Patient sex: M
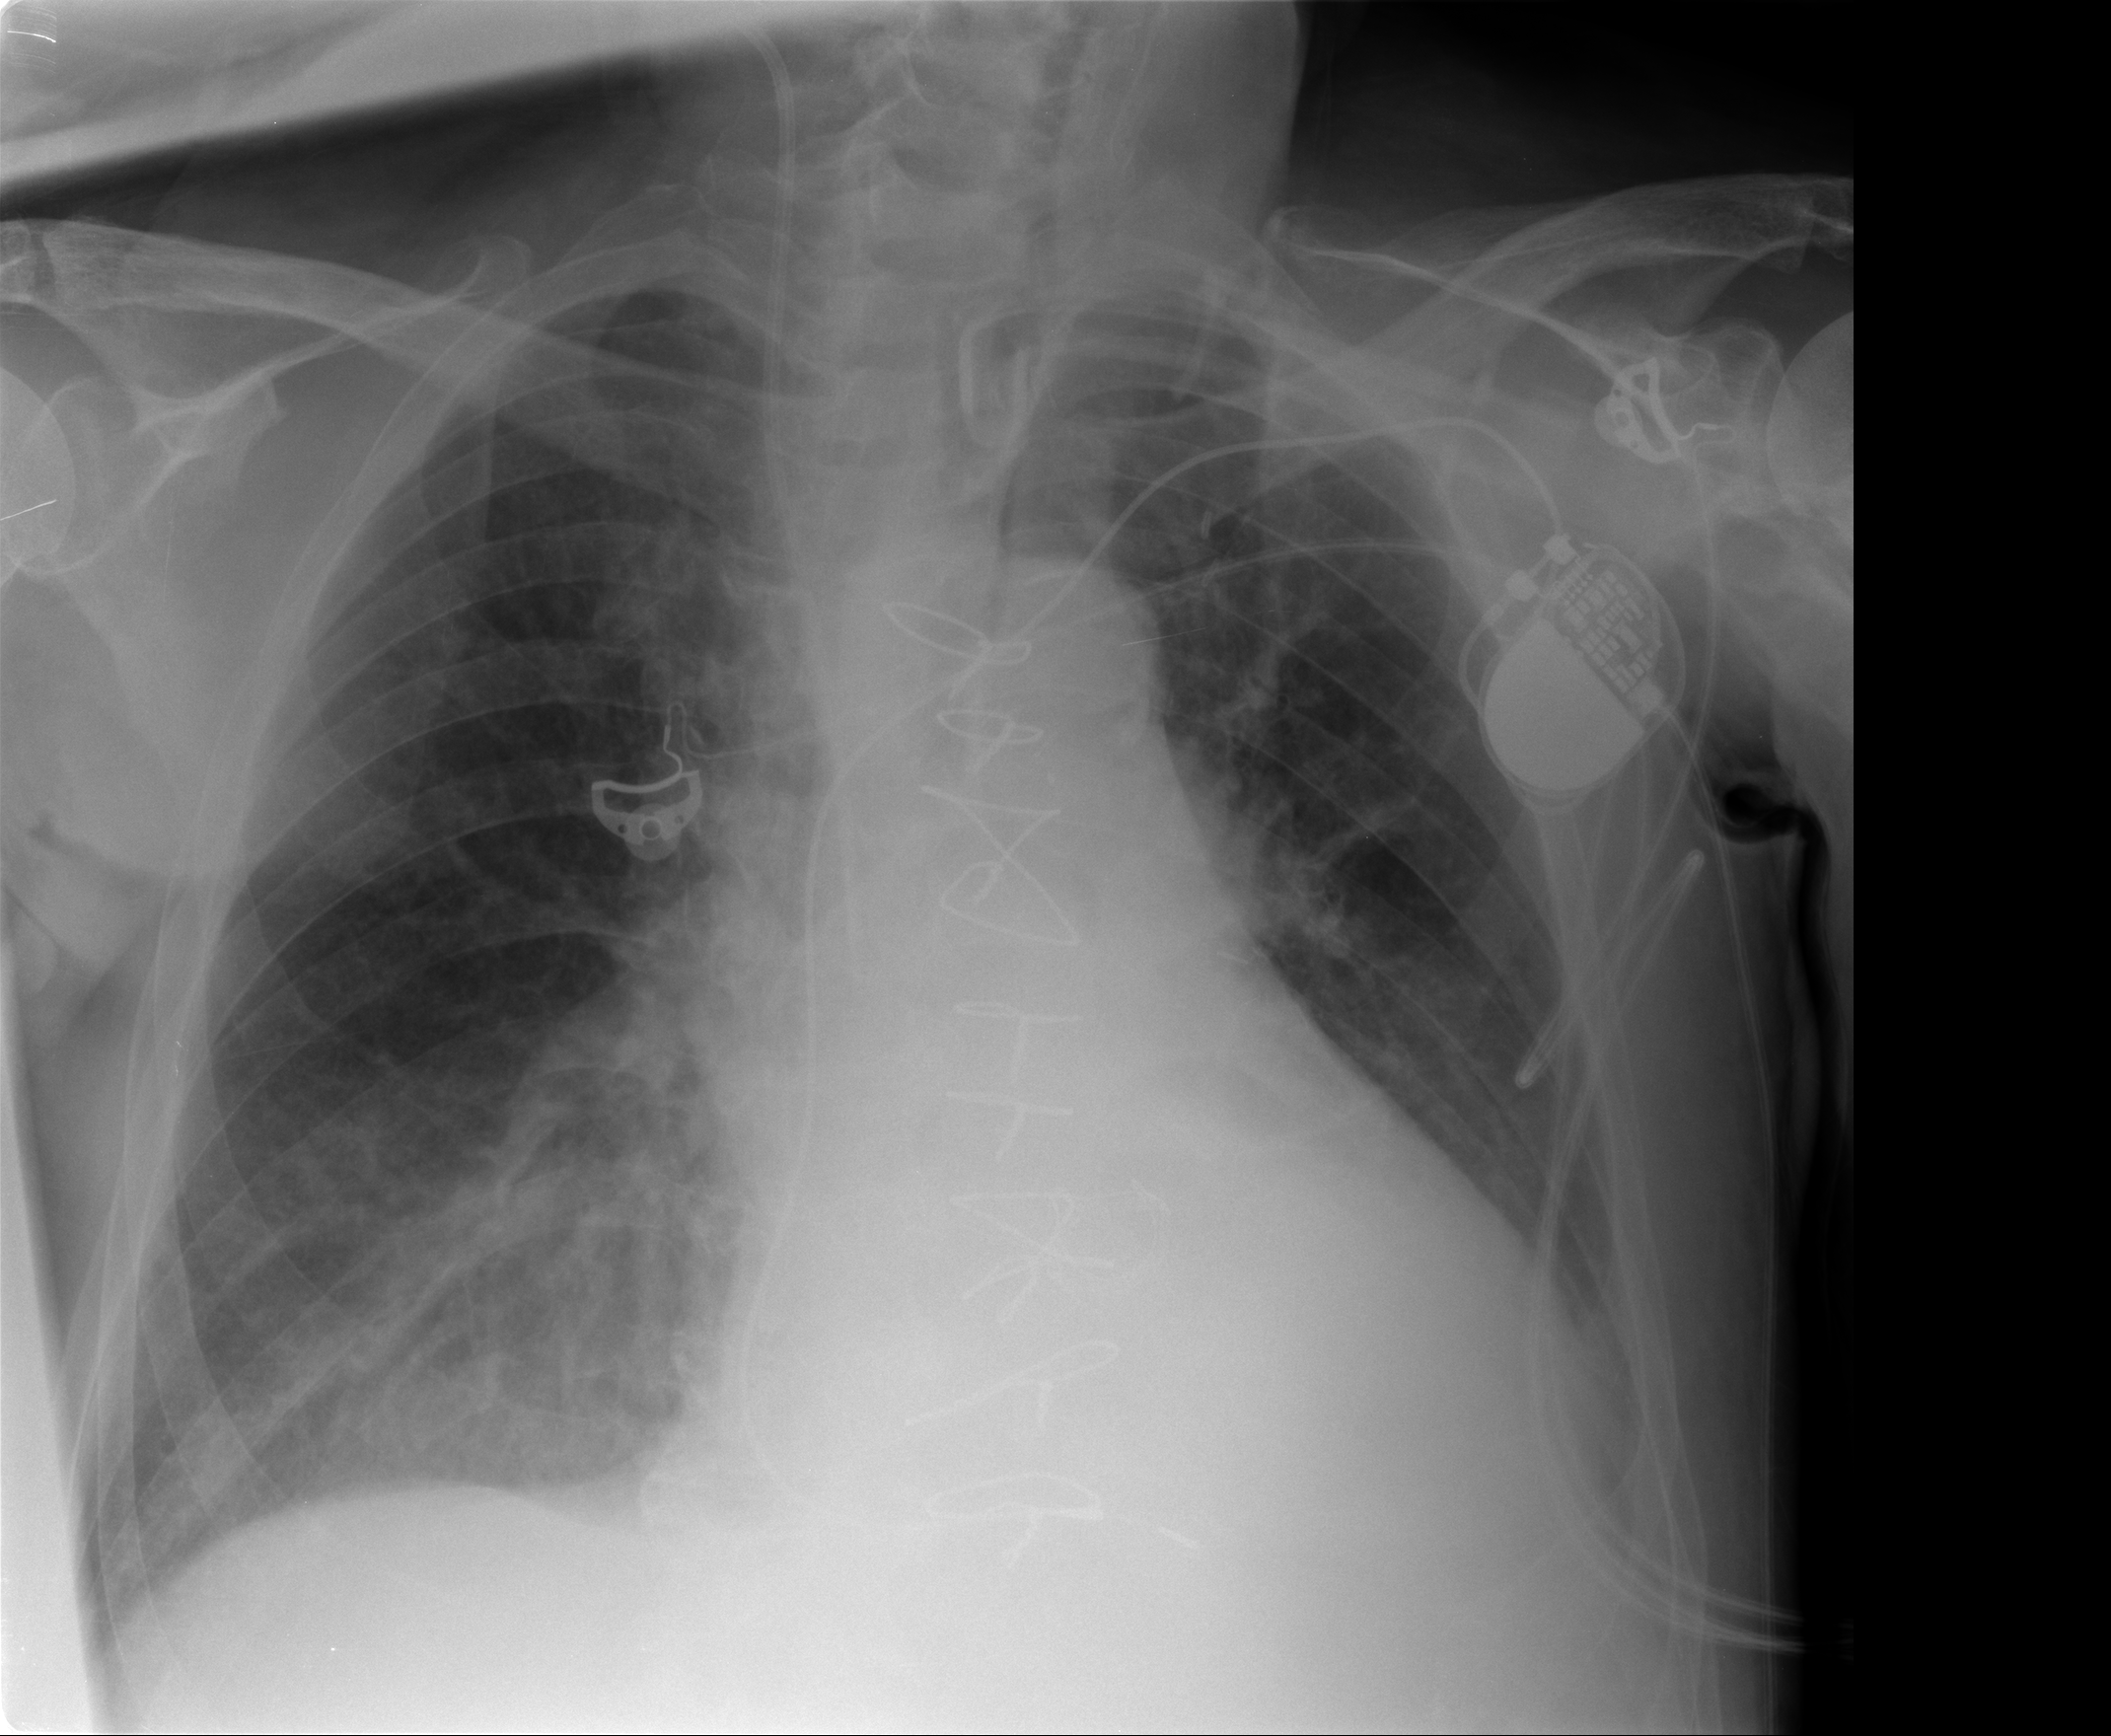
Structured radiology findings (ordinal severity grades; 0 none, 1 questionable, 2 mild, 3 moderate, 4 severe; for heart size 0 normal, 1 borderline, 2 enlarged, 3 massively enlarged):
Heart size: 2
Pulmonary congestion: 2
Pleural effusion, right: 0
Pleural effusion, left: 0
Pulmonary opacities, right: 1
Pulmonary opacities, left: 0
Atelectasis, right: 2
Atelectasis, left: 1